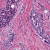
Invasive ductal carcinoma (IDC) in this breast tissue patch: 1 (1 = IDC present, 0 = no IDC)